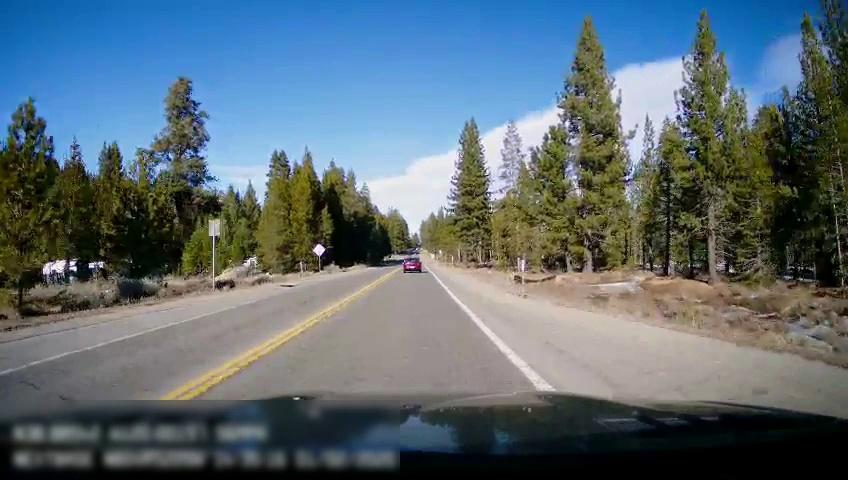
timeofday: Day
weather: Sunny
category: Drivable Space
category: Vehicles | Car
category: Lanes | Current Lane
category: Lanes | Current Lane
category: Lanes | Opposite Lane
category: Traffic | Signs
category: Traffic | Signs